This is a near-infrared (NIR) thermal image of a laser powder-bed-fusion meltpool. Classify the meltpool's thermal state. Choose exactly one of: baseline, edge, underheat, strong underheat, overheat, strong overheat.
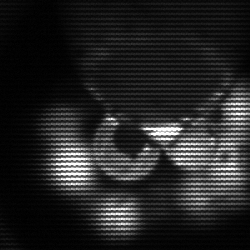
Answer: edge